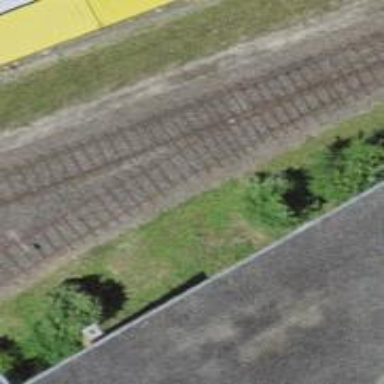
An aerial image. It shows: Rail spur service.